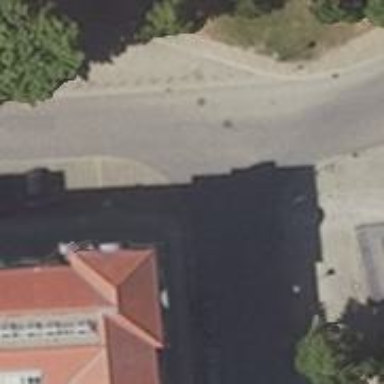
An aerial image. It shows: Residential road with asphalt surface and sidewalks on both sides.